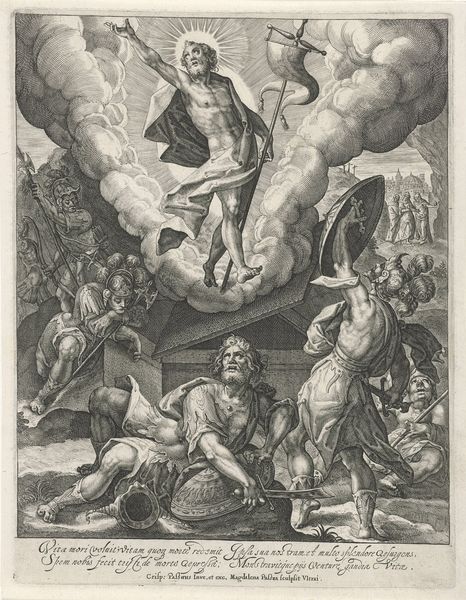
Titel: Portret van Carolus de Visch prior van de abdij Ten Duinen
Künstler: Cornelis van Caukercken
Standort: Amsterdam
Institution: Rijksmuseum
Schlagwörter: himmel, kampf, mann, schlaf, weiß, wolken, frauen, licht, männer, schwarz, zeichnung, wolke, arm, arme, tot, stoff, holzschnitt, schlafen, schlafend, fahne, brand, schlacht, lanze, soldaten, liegend, oberkörper, tor, schild, buch, kreuz, religion, schwarz weiß, radierung, stich, schwert, soldat, furcht, helm, rüstung, sieg, wimpel, buchseite, römer, schein, heiligenschein, christus, grab, jesus, elend, krieger, wächter, heilig, maria, ohnmacht, schwebend, christentum, auferstehung, marien, grabmal, luke, latein, schilde, schergen, aufgefahren, rüstng, siegs